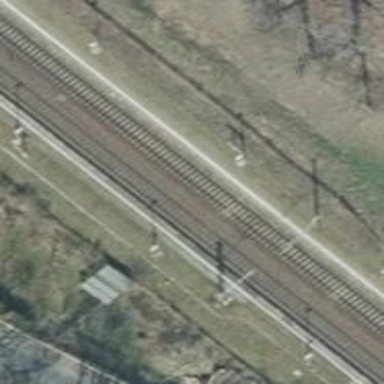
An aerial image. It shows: Railway stop with public transport stop position.